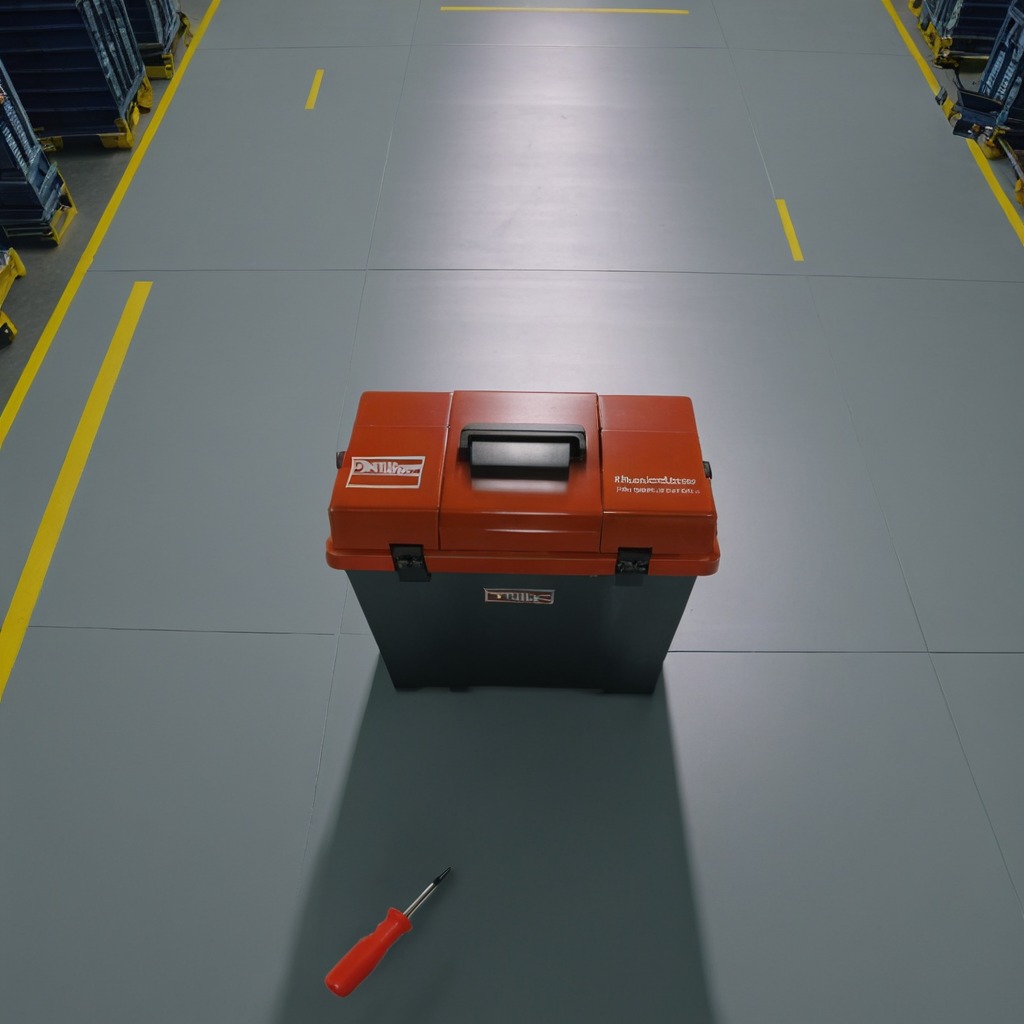
A screwdriver lies on the toolbox surface in an airplane hangar workshop 8K.